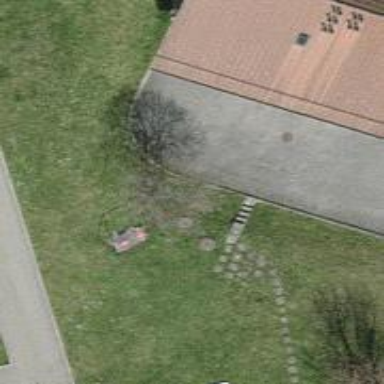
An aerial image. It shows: Playground with swings.